Question: Can you style a '<abbr>' tag using css? In firefox, it is displayed with dots underneath the words like in the picture below:

Is this a browser by browser thing? can you remove the dots or do you just use the 'title="title here"' option?
thanks
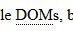
Answer: - Can you style a tag using css?Yes, you can.- In firefox, it is displayed with dots underneath the wordsYes. Firefox default style is'''
abbr[title], acronym[title] {
border-bottom: 1px dotted;
}
'''
- Is this a browser by browser thing?Yes, this behaviour is determined by the default stylesheet of each browser. Then, different browsers may display it different by default.- Can you remove the dots?Yes, just override the default syle:'''
abbr[title], acronym[title] {
border-bottom: none;
}
'''